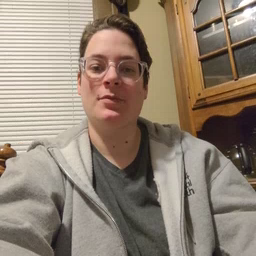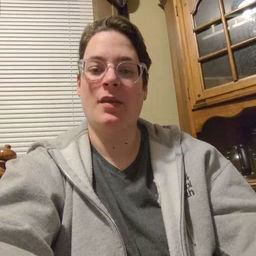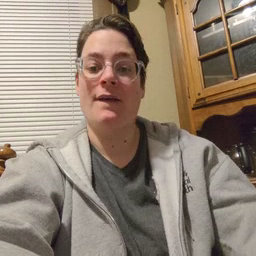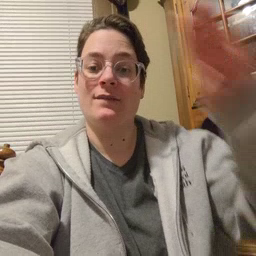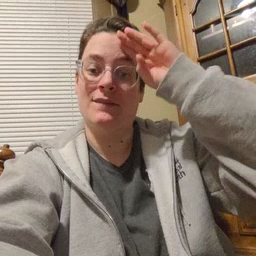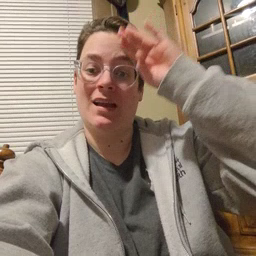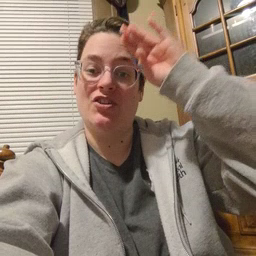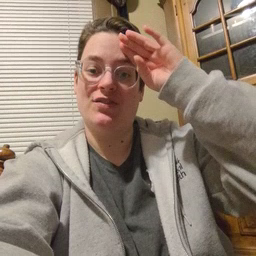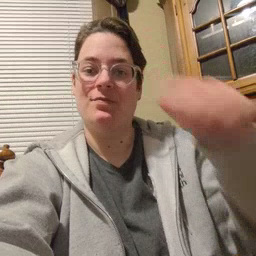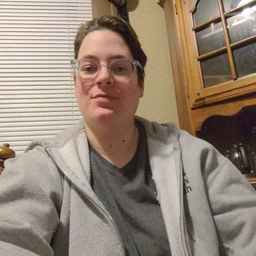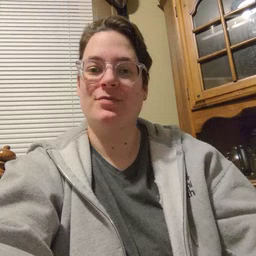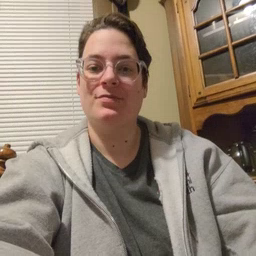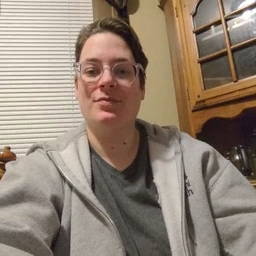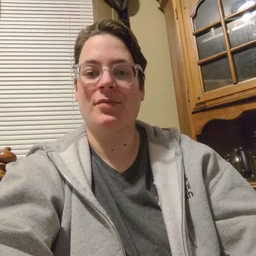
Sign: fireman